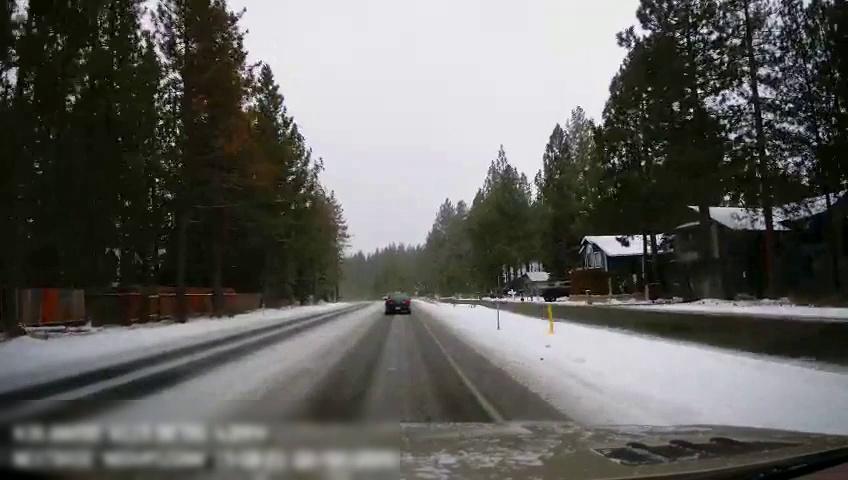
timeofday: Day
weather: Snowy
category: Drivable Space
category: Drivable Space
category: Vehicles | Truck
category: Vehicles | Car
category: Lanes | Current Lane